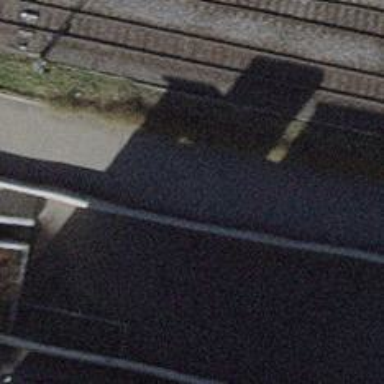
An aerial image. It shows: Driveway tunnel that serves as roadway.